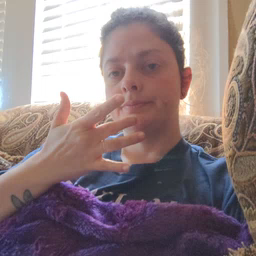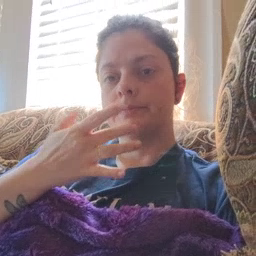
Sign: orange